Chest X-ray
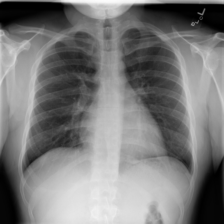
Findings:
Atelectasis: negative
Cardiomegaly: negative
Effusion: negative
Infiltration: negative
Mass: negative
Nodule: negative
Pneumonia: negative
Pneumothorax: negative
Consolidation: negative
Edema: negative
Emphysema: negative
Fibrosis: negative
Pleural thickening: negative
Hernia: negative